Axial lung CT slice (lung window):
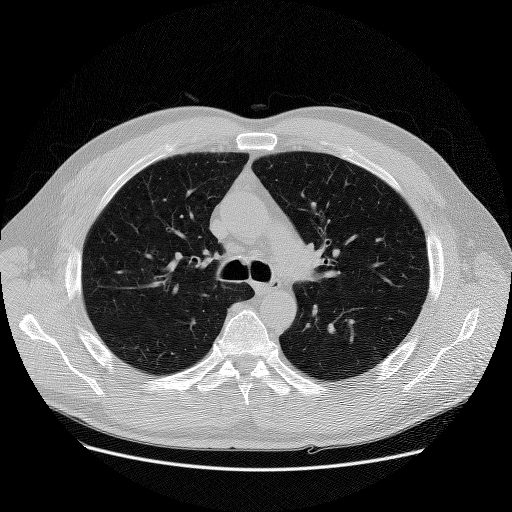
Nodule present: no